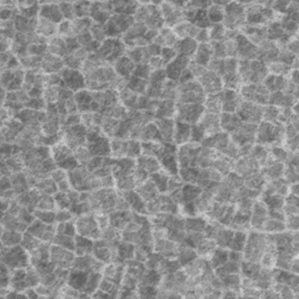
Label: frost